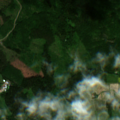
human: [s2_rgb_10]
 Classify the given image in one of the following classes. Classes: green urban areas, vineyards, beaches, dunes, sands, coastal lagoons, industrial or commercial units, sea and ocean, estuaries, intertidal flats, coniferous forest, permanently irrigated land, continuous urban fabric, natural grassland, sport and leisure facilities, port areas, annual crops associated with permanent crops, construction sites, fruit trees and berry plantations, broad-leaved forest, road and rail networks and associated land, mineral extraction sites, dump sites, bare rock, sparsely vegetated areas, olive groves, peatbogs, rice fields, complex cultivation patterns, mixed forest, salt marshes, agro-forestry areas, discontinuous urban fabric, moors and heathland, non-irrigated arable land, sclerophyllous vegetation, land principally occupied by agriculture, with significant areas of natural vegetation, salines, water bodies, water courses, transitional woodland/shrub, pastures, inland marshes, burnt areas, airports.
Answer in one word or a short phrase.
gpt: non-irrigated arable land, land principally occupied by agriculture, with significant areas of natural vegetation, broad-leaved forest, coniferous forest, mixed forest, transitional woodland/shrub